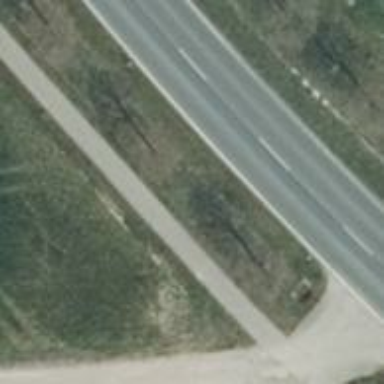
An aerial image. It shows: Asphalt road classified as primary highway.